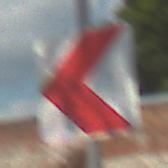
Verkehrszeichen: RichtungstafelnInKurvenKleinRechts
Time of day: Midday
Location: Outdoor (Suburban)
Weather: PartlyCloudy
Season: NotSpecified
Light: Natural